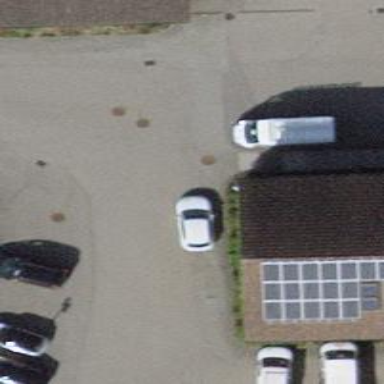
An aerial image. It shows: Surveillance system is in place.